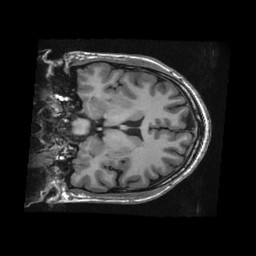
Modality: T1w
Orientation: coronal
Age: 29
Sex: male
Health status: healthy
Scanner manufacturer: ge
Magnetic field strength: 3 T
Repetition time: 0.0084 s
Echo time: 0.003112 s